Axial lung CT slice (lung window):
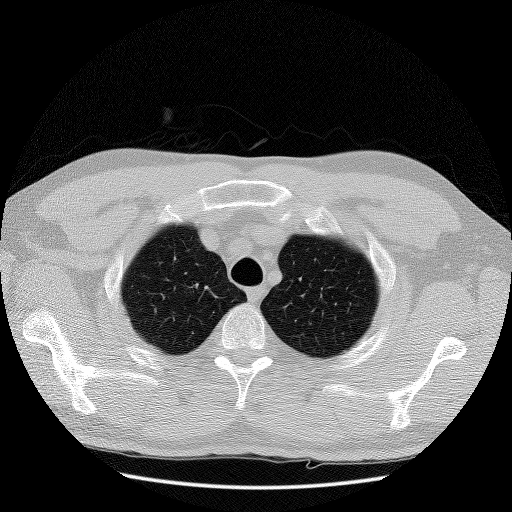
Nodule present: no